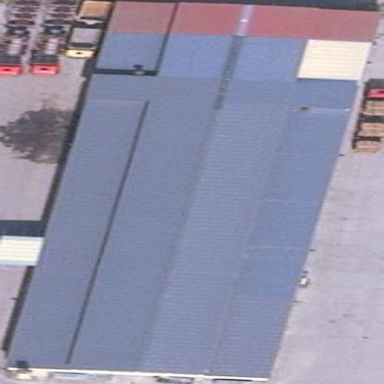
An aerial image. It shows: Commercial building.